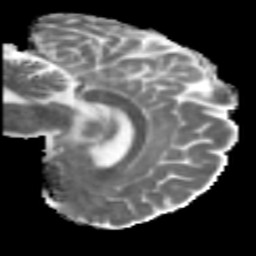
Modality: MD
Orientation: sagittal
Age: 46
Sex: male
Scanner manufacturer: siemens
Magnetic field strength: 3 T
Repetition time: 5 s
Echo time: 0.108 s